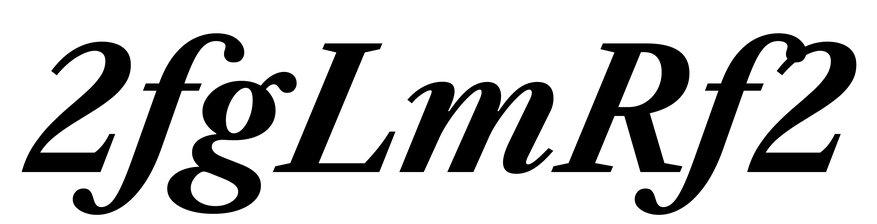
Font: LibreCaslonText-Italic_Bold_Italic